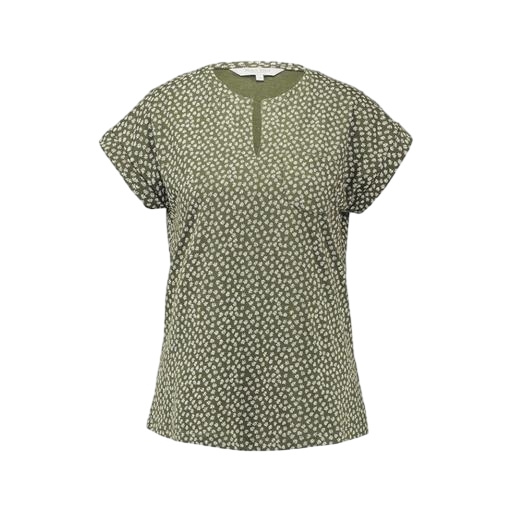
green print t-shirt, green printed shirt, green willow jersey tee, white background